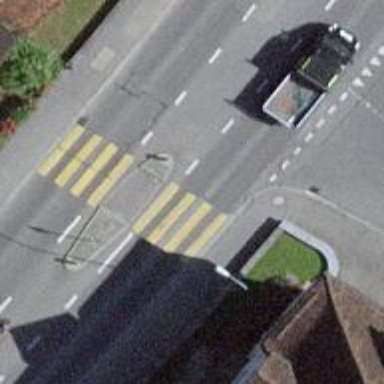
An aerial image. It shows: Uncontrolled zebra crossing with pedestrian island.